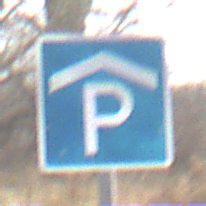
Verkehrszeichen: Parkhaus
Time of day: MorningAfternoon
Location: Outdoor (Nature)
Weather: PartlyCloudy
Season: NotSpecified
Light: Natural